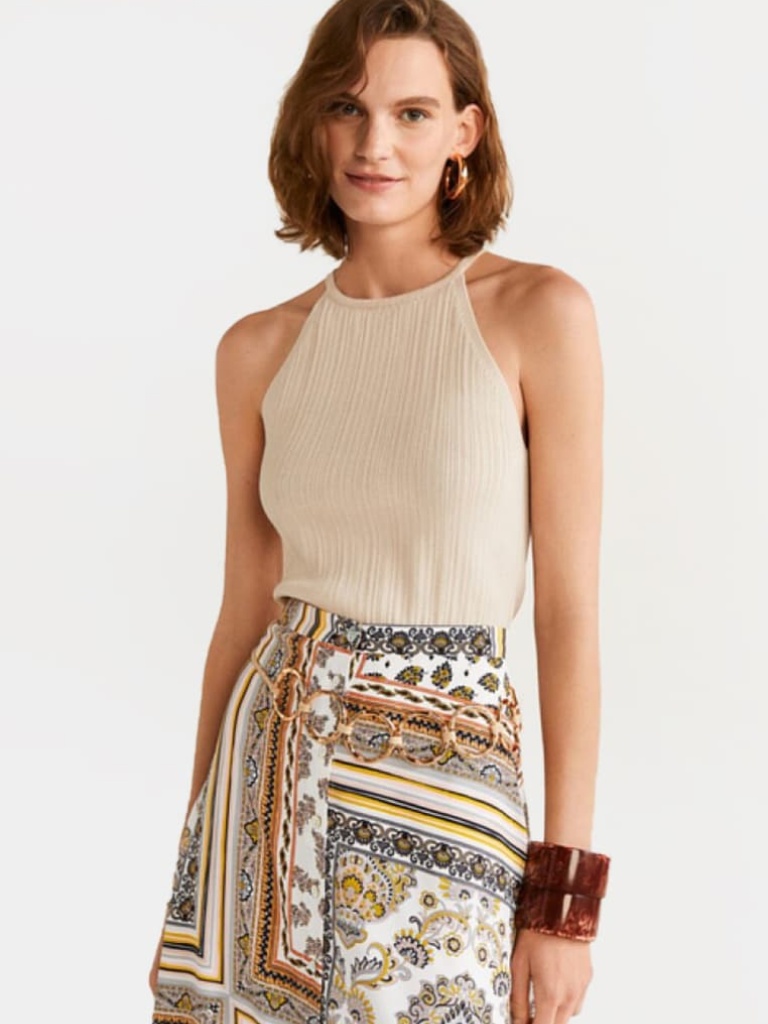
knit tight sleeveless hip length Fully Tucked in halter tank